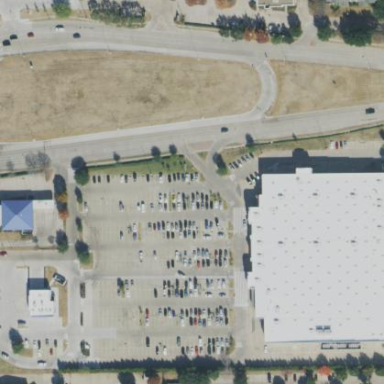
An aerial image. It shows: Retail building housing supermarket.